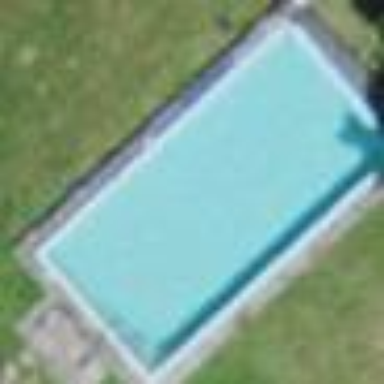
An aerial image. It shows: Swimming pool located in leisure land.